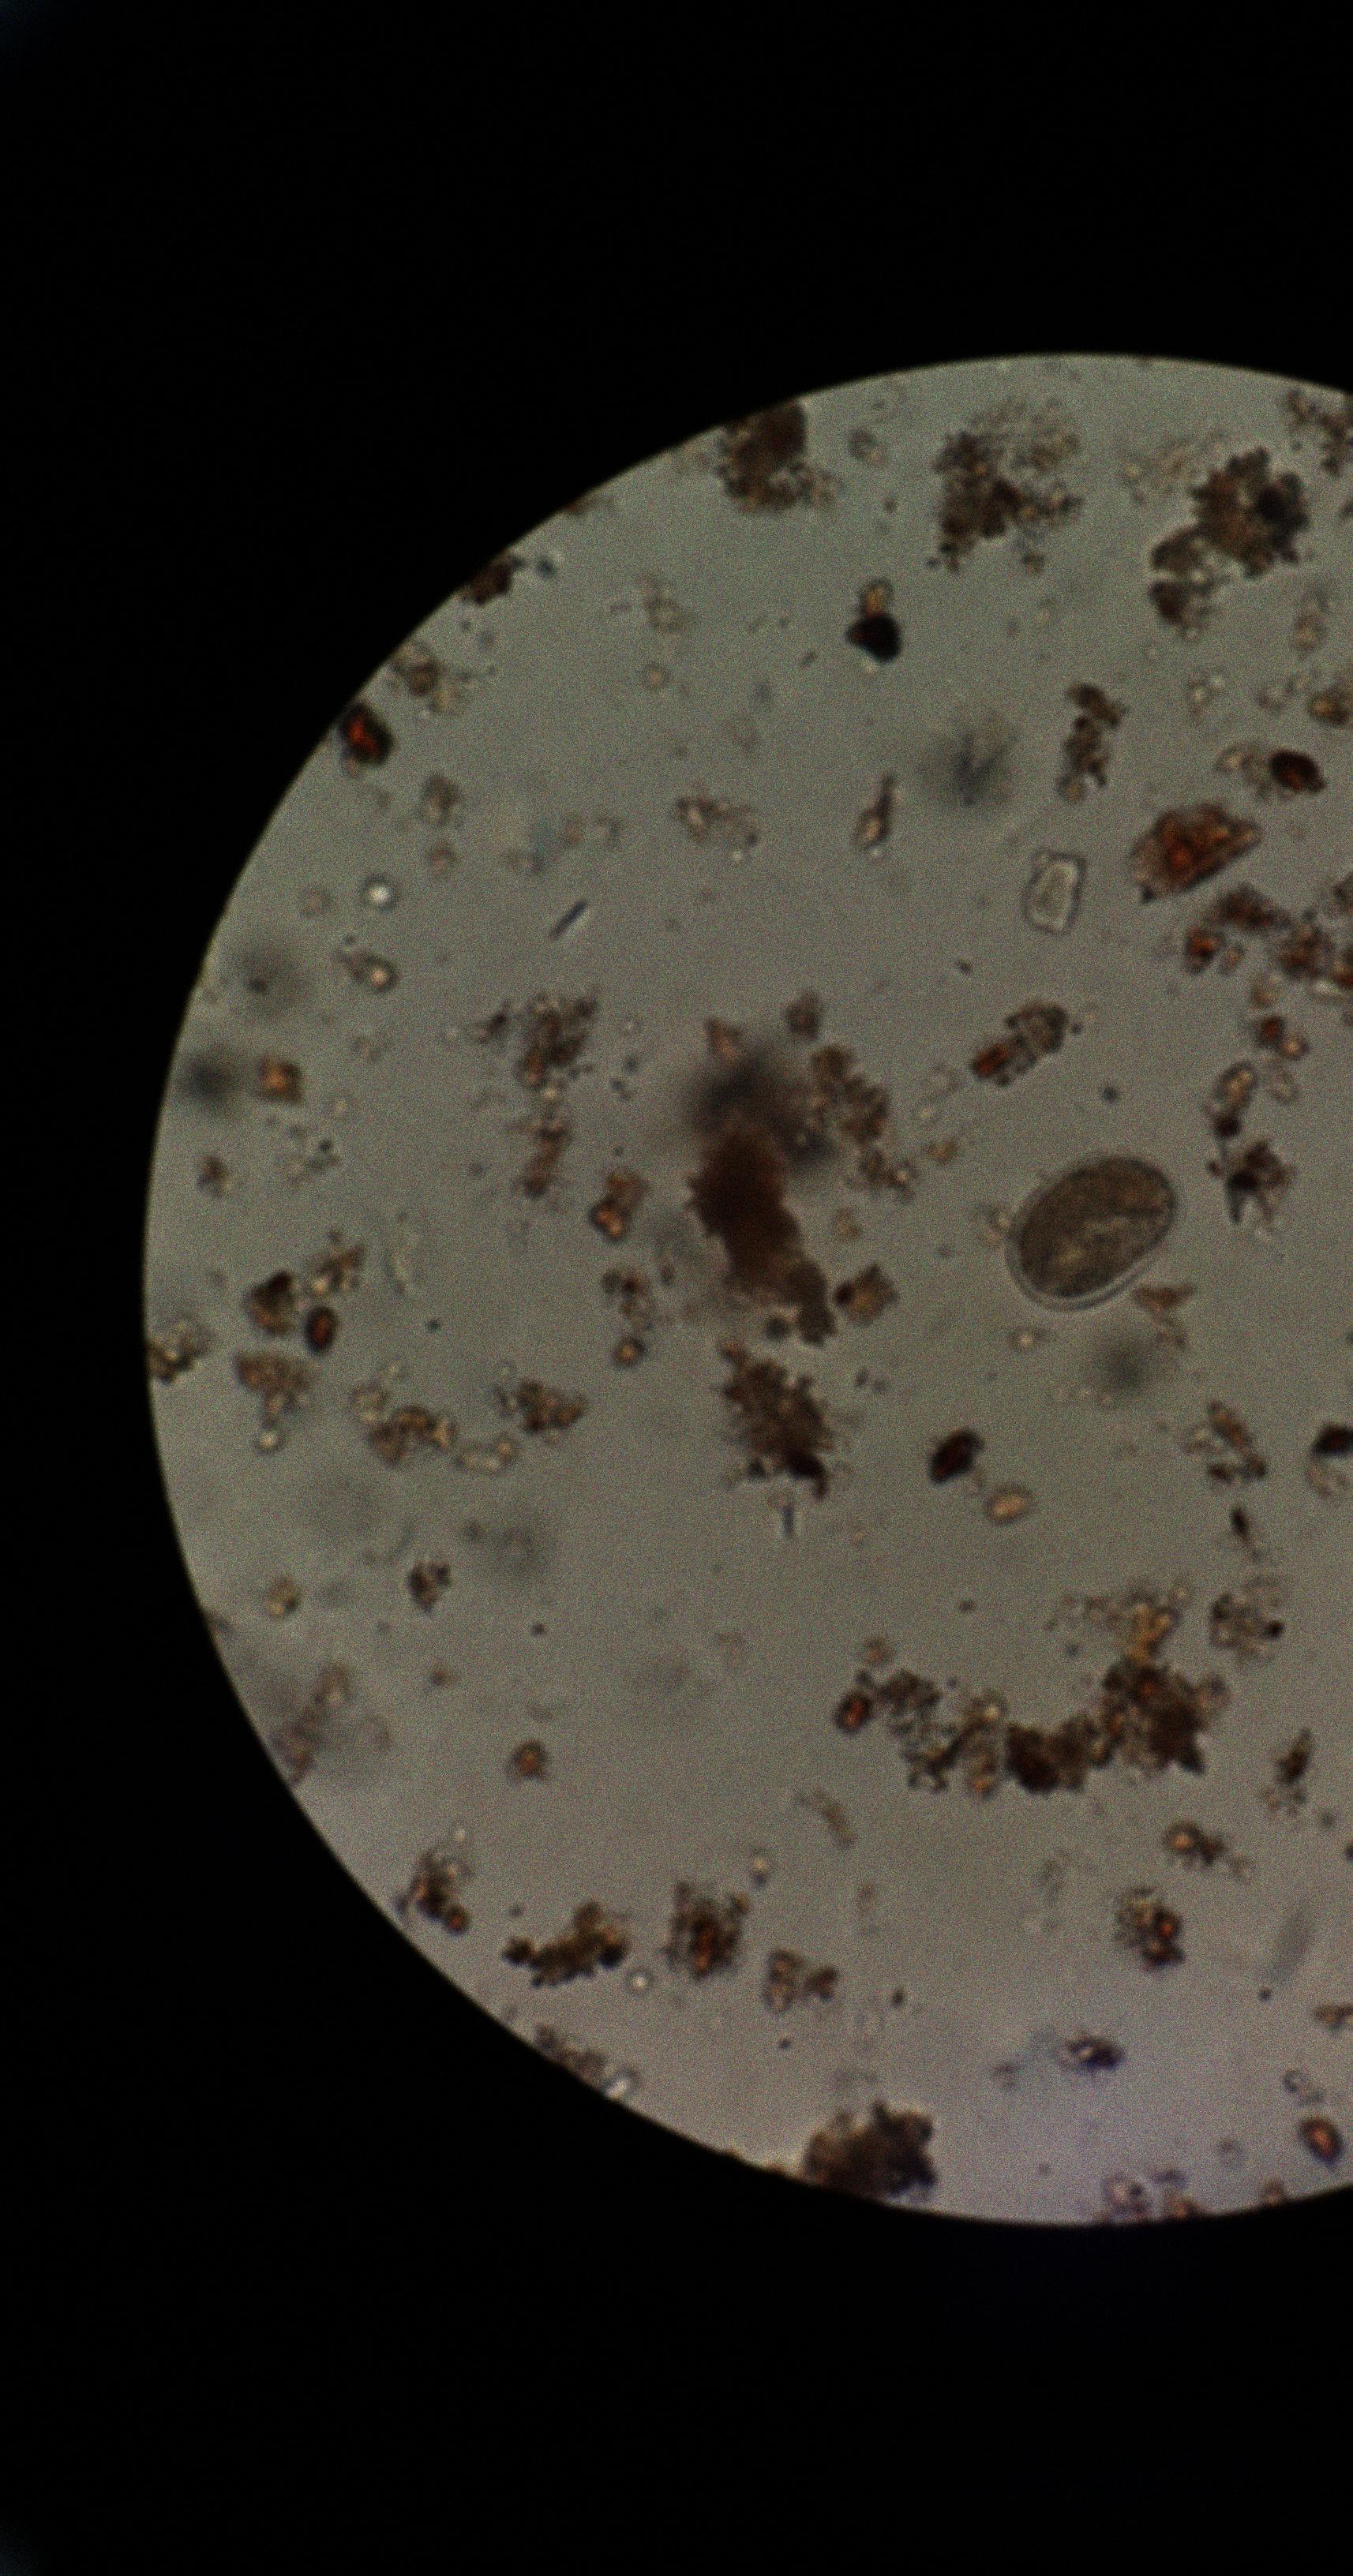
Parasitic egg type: Hookworm egg